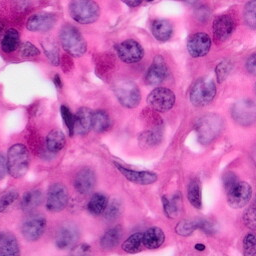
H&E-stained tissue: Pancreatic